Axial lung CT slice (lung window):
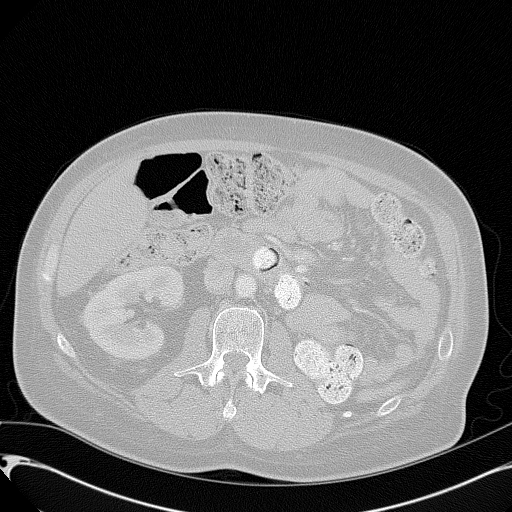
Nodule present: no